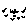
Label: bird